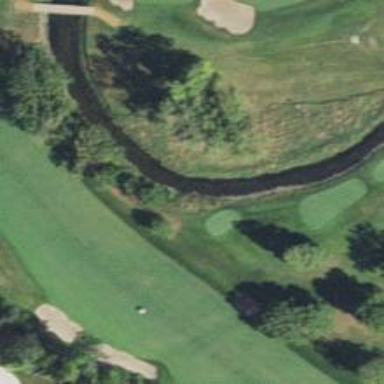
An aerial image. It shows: Golf tee.